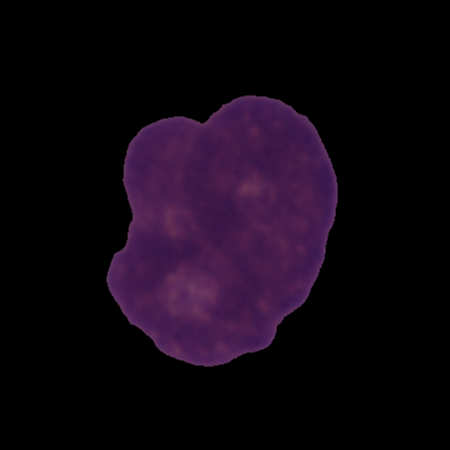
Label: cancer